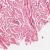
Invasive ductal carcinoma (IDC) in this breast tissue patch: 0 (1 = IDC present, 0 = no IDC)